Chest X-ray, PA view. Patient: 66 years old, sex F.
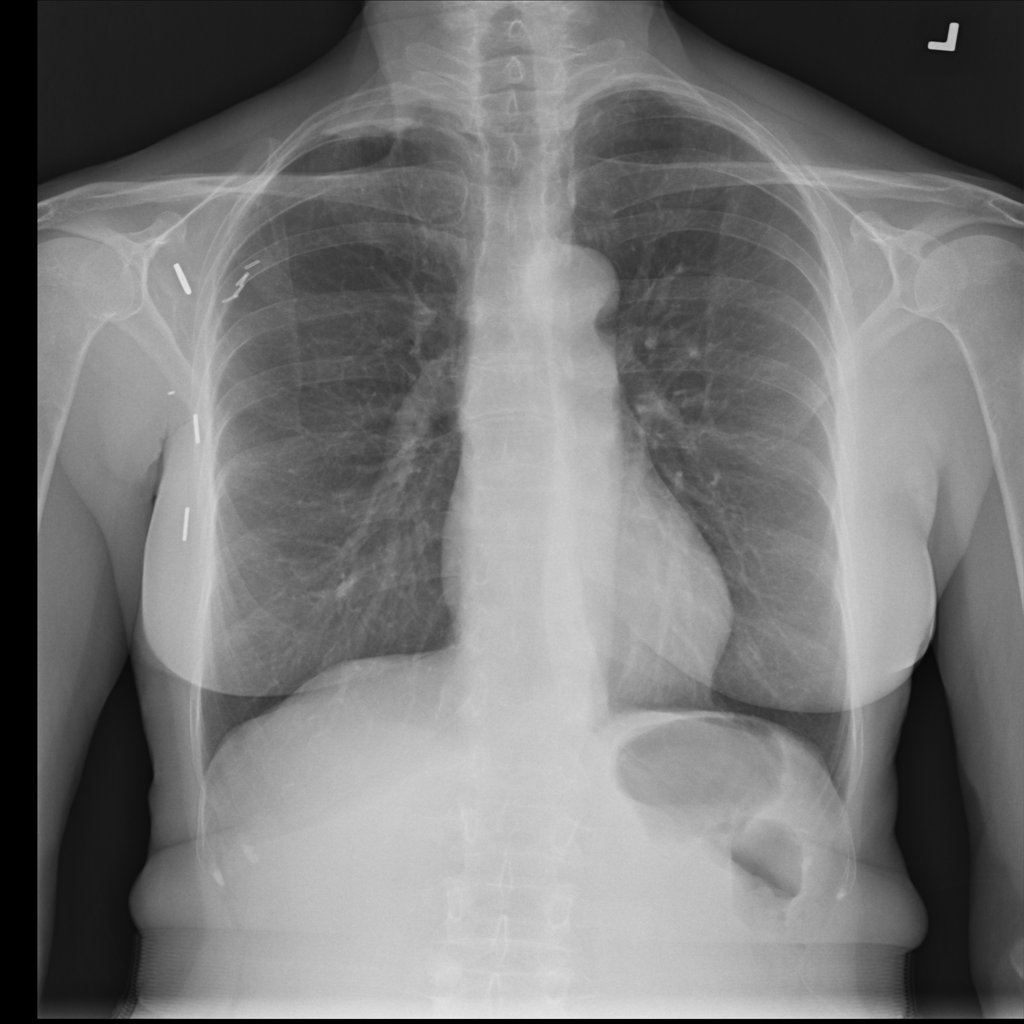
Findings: Pleural_Thickening